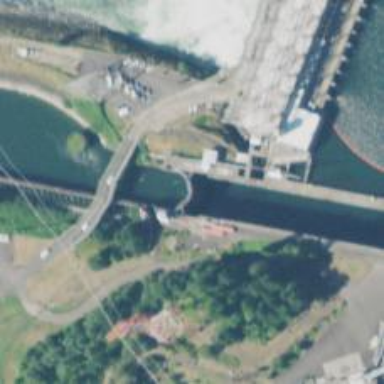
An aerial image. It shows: Lock gate on waterway.